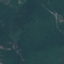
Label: Forest